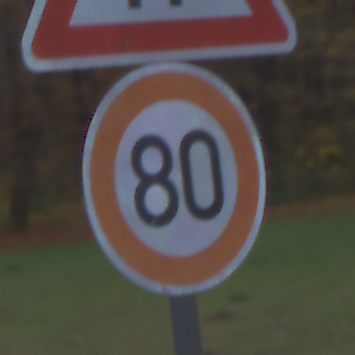
Verkehrszeichen: Geschwindigkeit80
Zusatzzeichen oben: EinseitigVerengteFahrbahnLinks
Umgebung: Outdoor, Nature
Tageszeit: SunriseSunset
Wetter: PartlyCloudy
Licht: Natural
Jahreszeit: Autumn
Kontrast: LowContrast